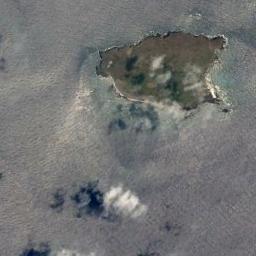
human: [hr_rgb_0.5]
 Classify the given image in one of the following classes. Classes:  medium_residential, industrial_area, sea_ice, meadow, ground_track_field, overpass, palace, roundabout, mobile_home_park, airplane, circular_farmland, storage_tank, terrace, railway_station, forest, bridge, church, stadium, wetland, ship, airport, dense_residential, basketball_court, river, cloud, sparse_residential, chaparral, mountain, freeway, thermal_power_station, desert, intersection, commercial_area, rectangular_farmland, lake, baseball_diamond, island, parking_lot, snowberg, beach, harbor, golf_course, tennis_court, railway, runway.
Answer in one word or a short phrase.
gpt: island